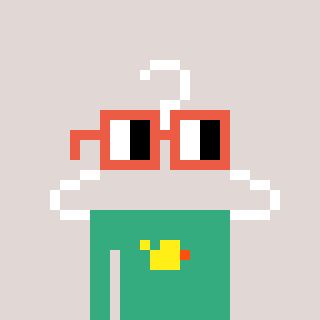
a pixel art character with square orange glasses, a hanger-shaped head and a teal-colored body on a warm background